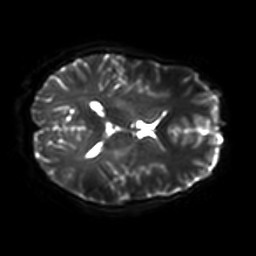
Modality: DWI
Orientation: axial
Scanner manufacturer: philips
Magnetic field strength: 7 T
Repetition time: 9.612 s
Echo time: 0.073 s